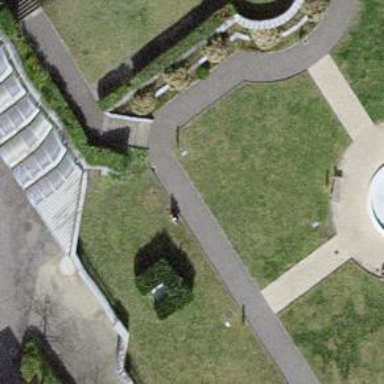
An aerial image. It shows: Set of concrete steps.